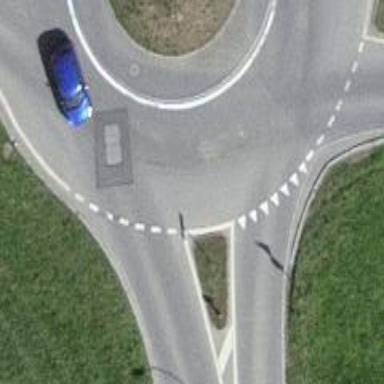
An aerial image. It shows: Road with "give way" sign.